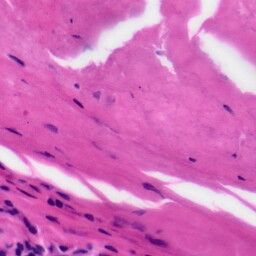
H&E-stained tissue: Tonsil